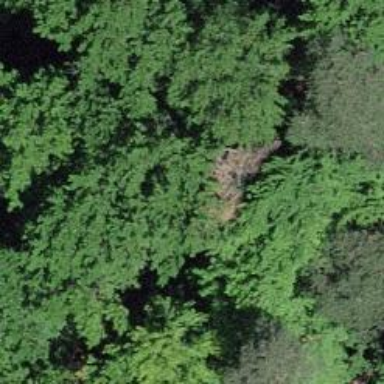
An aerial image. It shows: Natural monument of deciduous broadleaved tree.